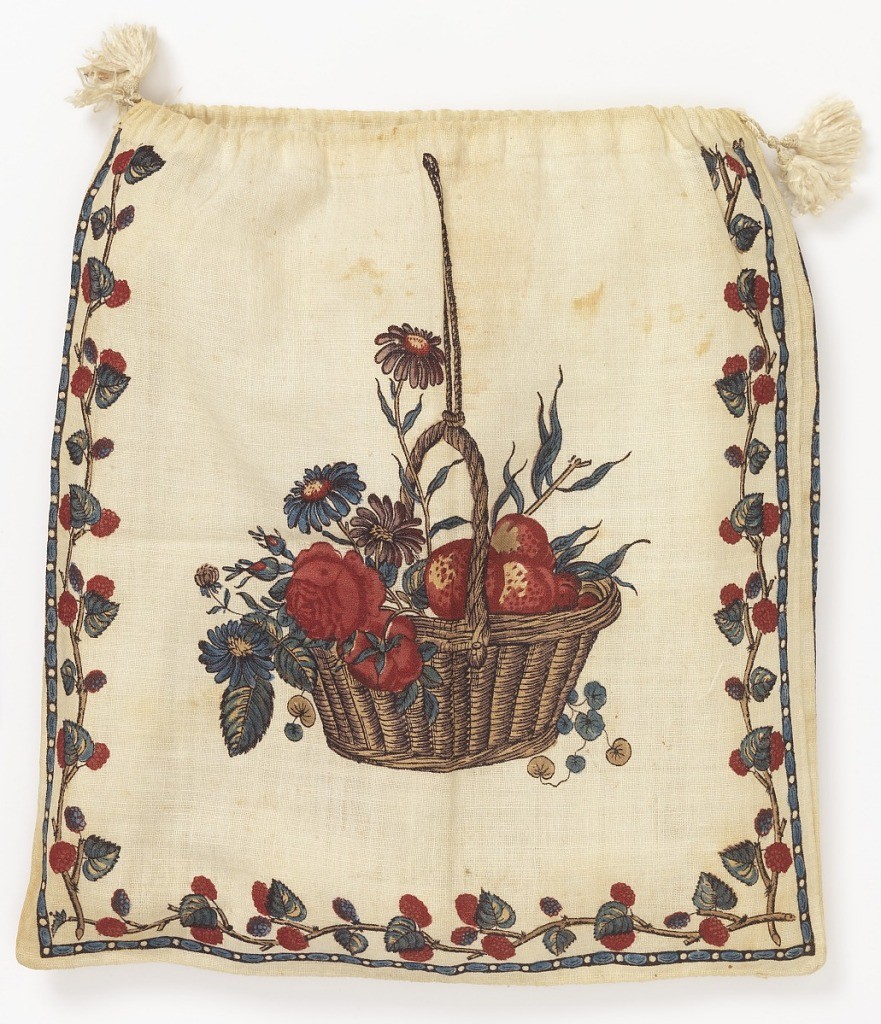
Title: Bag
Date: late 18th century
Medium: cotton Technique: block printed on plain weave
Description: Bag of white cotton printed with a basket of fruit and flowers on each side, with a strawberry vine border and a narrow egg-and-dart border. Drawstring top with silk cord and tassel.